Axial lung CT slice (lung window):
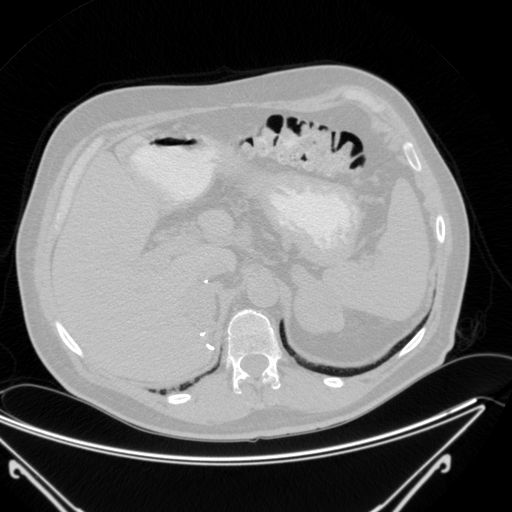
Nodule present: no